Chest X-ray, PA view. Patient: 54 years old, sex M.
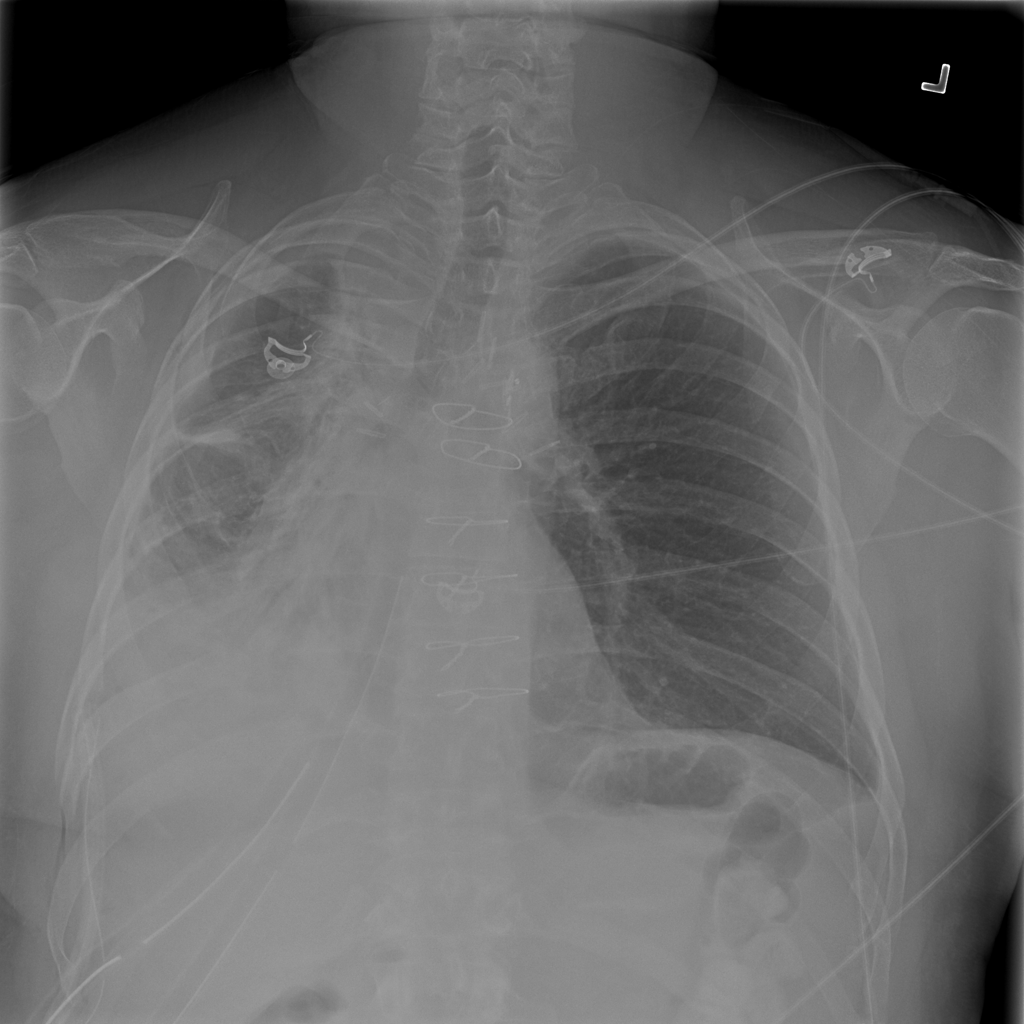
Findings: Atelectasis, Infiltration